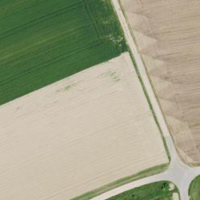
EUNIS habitat code: 52
Species observed at this site:
Cyperus esculentus